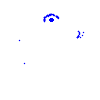
Particle: pion